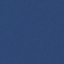
Land use / land cover class: SeaLake